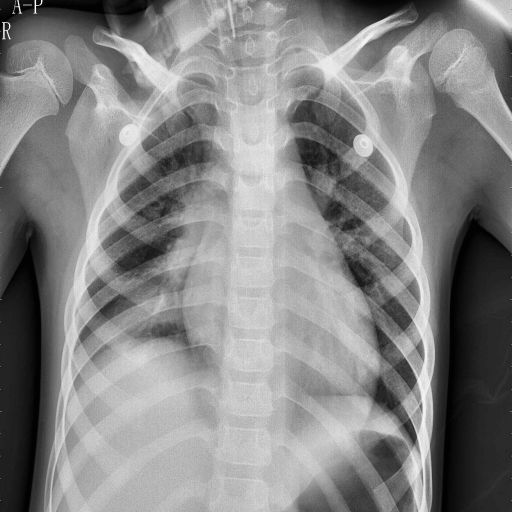
Finding: PNEUMONIA